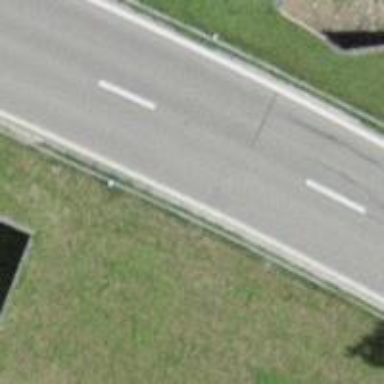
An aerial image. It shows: Motor road bridge with asphalt surface. The bridge is part of trunk highway.